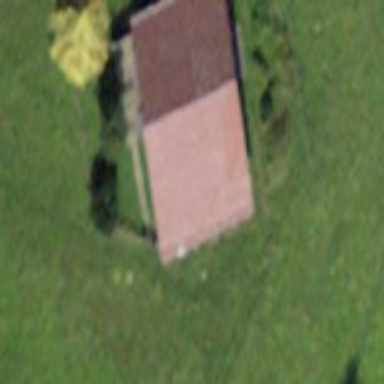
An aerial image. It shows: Cabin.